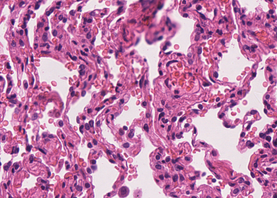
Tumor epithelial tissue: no
Tumor-associated stroma tissue: no
Normal tissue: yes